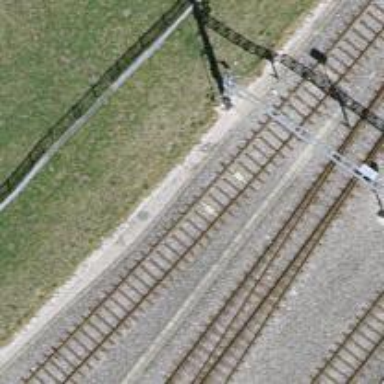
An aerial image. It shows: Railway yard with one track. The railway is electrified with contact line.